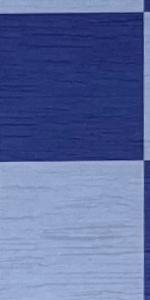
Label: Empty